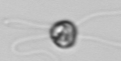
Label: flagellate_morphotype1